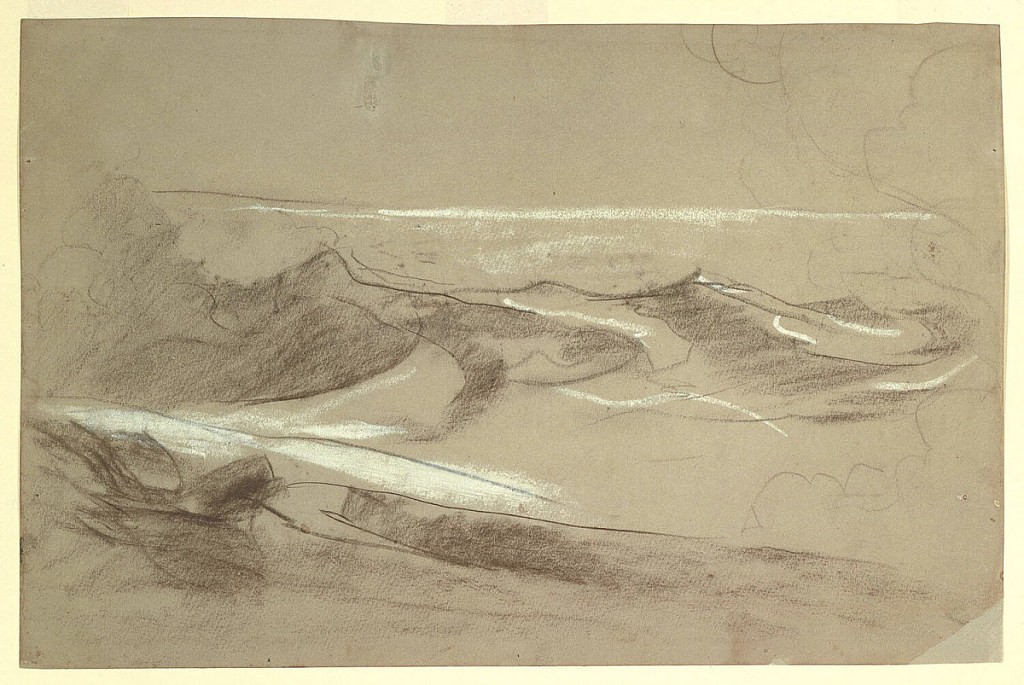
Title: Ocean Swells
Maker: Winslow Homer, American, 1836–1910
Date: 1895
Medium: Charcoal, white chalk on gray wove paper
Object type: Drawing
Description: Sketch of the ocean, with white highlights at lower left, possibly indicating a rocky shore.